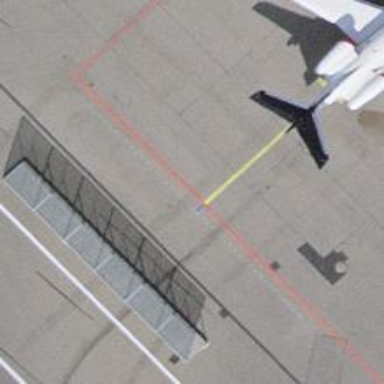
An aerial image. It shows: Airport parking position.